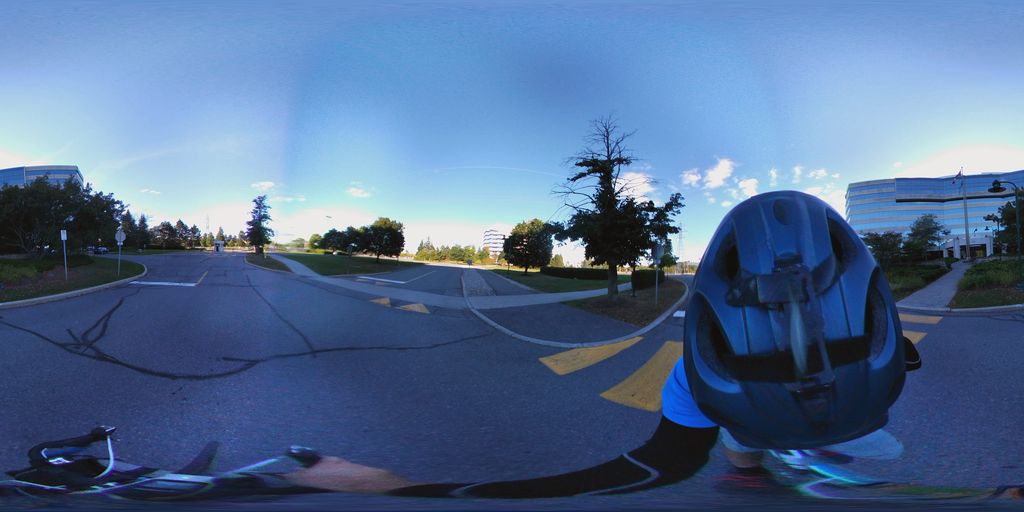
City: ottawa-gatineau